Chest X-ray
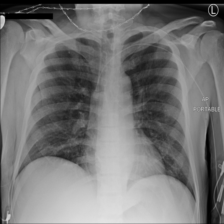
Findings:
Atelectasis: negative
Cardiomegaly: negative
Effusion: negative
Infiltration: negative
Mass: negative
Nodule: negative
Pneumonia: negative
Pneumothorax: negative
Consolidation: negative
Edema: negative
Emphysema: negative
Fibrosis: negative
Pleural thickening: negative
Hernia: negative